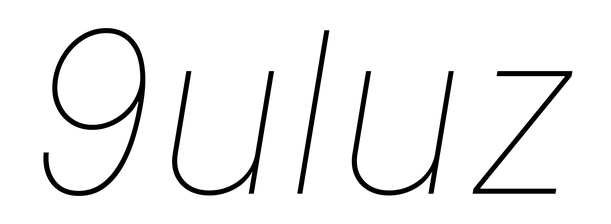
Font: Inter-Italic_Thin_Italic